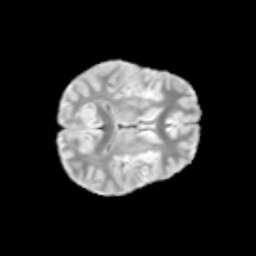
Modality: T2w
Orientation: axial
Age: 9
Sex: male
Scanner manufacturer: siemens
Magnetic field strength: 3 T
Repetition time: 3.8 s
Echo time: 0.07 s